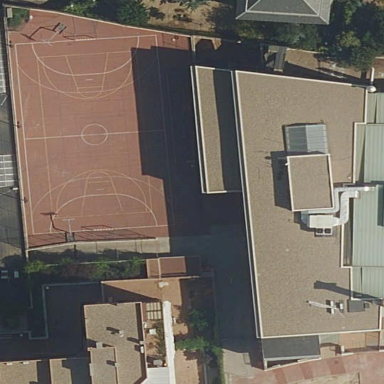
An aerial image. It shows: School.